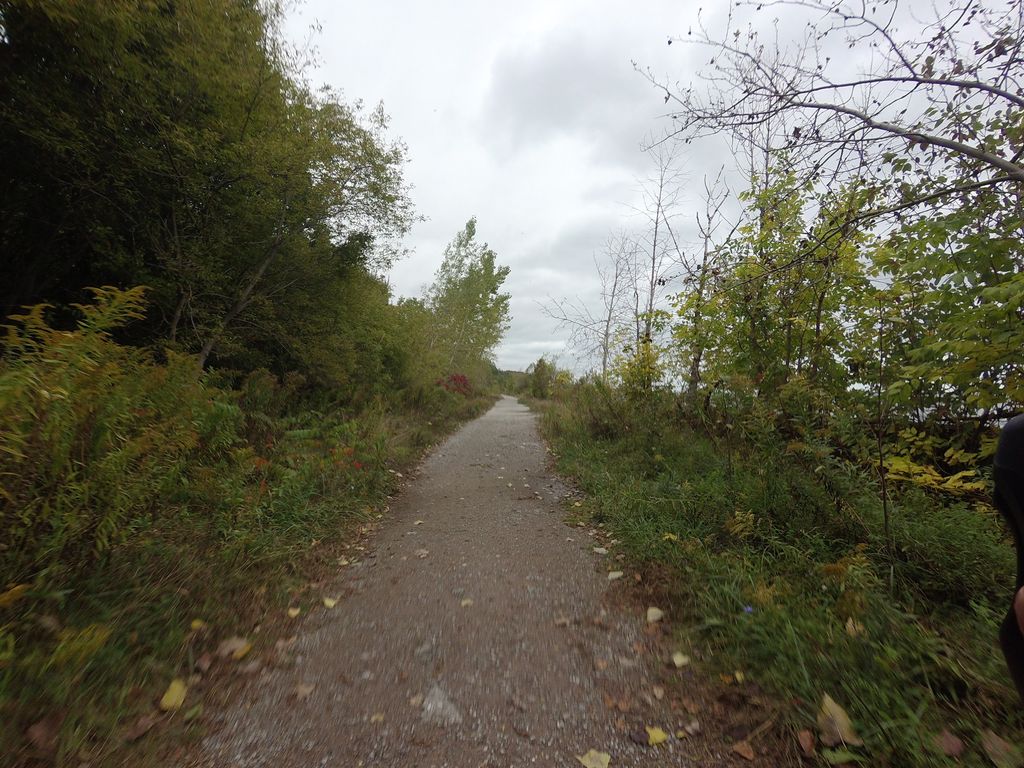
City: toronto